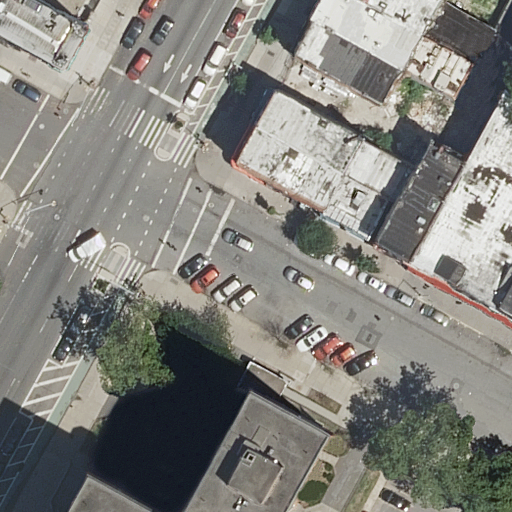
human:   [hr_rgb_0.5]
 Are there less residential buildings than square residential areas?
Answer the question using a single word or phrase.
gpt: no

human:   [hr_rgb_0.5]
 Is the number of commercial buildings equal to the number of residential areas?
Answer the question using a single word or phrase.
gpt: no

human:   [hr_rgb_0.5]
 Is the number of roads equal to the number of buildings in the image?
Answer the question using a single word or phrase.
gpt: no

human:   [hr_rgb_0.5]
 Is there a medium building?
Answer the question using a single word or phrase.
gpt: yes

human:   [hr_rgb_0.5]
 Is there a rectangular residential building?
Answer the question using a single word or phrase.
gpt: yes

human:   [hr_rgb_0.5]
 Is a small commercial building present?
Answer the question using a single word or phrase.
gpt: no

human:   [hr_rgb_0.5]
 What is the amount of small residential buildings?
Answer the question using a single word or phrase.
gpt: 3

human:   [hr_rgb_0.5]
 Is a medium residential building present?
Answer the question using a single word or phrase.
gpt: yes

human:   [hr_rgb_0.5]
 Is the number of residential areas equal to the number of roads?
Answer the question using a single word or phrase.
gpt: no

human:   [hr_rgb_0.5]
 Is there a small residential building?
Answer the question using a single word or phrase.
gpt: yes

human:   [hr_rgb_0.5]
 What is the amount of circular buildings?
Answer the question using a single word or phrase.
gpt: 0

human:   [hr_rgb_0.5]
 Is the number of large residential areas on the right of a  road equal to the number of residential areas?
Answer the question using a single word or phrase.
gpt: no

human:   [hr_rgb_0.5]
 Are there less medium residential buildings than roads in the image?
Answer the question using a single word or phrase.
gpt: no

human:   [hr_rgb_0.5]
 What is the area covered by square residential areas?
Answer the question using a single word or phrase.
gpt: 0m2

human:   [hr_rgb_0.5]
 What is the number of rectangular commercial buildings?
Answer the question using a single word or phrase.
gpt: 0

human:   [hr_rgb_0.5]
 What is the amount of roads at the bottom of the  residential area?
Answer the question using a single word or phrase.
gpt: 1

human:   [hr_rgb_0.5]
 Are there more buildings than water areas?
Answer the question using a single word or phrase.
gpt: yes

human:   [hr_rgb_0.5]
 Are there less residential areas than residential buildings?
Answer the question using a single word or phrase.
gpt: yes

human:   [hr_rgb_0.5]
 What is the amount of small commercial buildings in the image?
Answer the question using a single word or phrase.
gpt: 0

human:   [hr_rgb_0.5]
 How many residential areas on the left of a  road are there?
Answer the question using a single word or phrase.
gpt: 1

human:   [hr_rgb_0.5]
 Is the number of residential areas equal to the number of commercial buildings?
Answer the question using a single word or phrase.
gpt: no

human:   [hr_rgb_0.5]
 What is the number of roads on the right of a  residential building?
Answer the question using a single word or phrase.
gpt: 2

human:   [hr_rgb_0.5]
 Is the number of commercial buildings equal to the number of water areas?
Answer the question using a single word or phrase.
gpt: yes

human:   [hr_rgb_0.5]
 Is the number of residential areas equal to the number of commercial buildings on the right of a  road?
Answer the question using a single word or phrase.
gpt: no

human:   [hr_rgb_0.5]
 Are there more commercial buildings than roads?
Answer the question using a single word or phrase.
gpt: no

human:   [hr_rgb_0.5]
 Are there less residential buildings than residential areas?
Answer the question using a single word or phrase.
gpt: no

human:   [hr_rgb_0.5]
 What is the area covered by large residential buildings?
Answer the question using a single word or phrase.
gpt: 614m2

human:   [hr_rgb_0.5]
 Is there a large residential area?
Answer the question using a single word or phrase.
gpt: no

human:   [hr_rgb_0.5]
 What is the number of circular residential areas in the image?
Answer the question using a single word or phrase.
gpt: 0

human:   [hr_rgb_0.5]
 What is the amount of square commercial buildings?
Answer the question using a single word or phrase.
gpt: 0

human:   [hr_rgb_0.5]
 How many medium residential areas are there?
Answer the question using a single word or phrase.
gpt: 1

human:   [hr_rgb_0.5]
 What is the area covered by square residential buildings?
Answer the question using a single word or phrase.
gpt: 0m2

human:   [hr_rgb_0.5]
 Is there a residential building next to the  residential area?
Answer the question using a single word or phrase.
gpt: yes

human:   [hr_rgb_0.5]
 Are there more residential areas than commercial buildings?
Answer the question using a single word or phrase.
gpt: yes

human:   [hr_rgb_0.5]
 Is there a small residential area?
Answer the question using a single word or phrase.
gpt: no

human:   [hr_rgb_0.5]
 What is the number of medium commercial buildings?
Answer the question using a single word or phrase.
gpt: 0